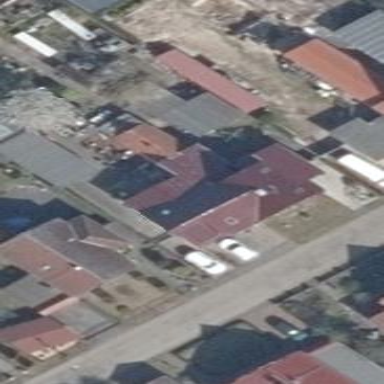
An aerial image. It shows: Gabled house with grey roof.